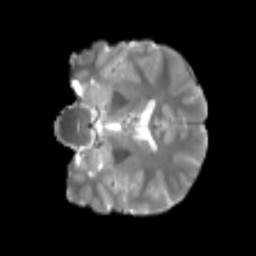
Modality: T2w
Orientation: coronal
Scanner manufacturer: siemens
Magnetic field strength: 3 T
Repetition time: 4 s
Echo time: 0.0594 s